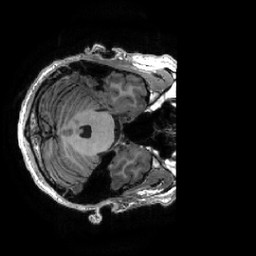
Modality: T1w
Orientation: axial
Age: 26
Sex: male
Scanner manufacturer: ge
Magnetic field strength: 3 T
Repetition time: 0.0073 s
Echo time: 0.003 s